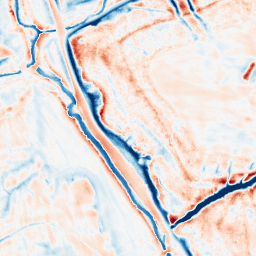
Category: edge_preserving
Decomposition family: bilateral
Decomposition parameters: d: 21
sigma_color: 100
sigma_space: 25
Upsampling method: quintic
Upsampling parameters: scale: 2
Upsampling scale: 2